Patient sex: M
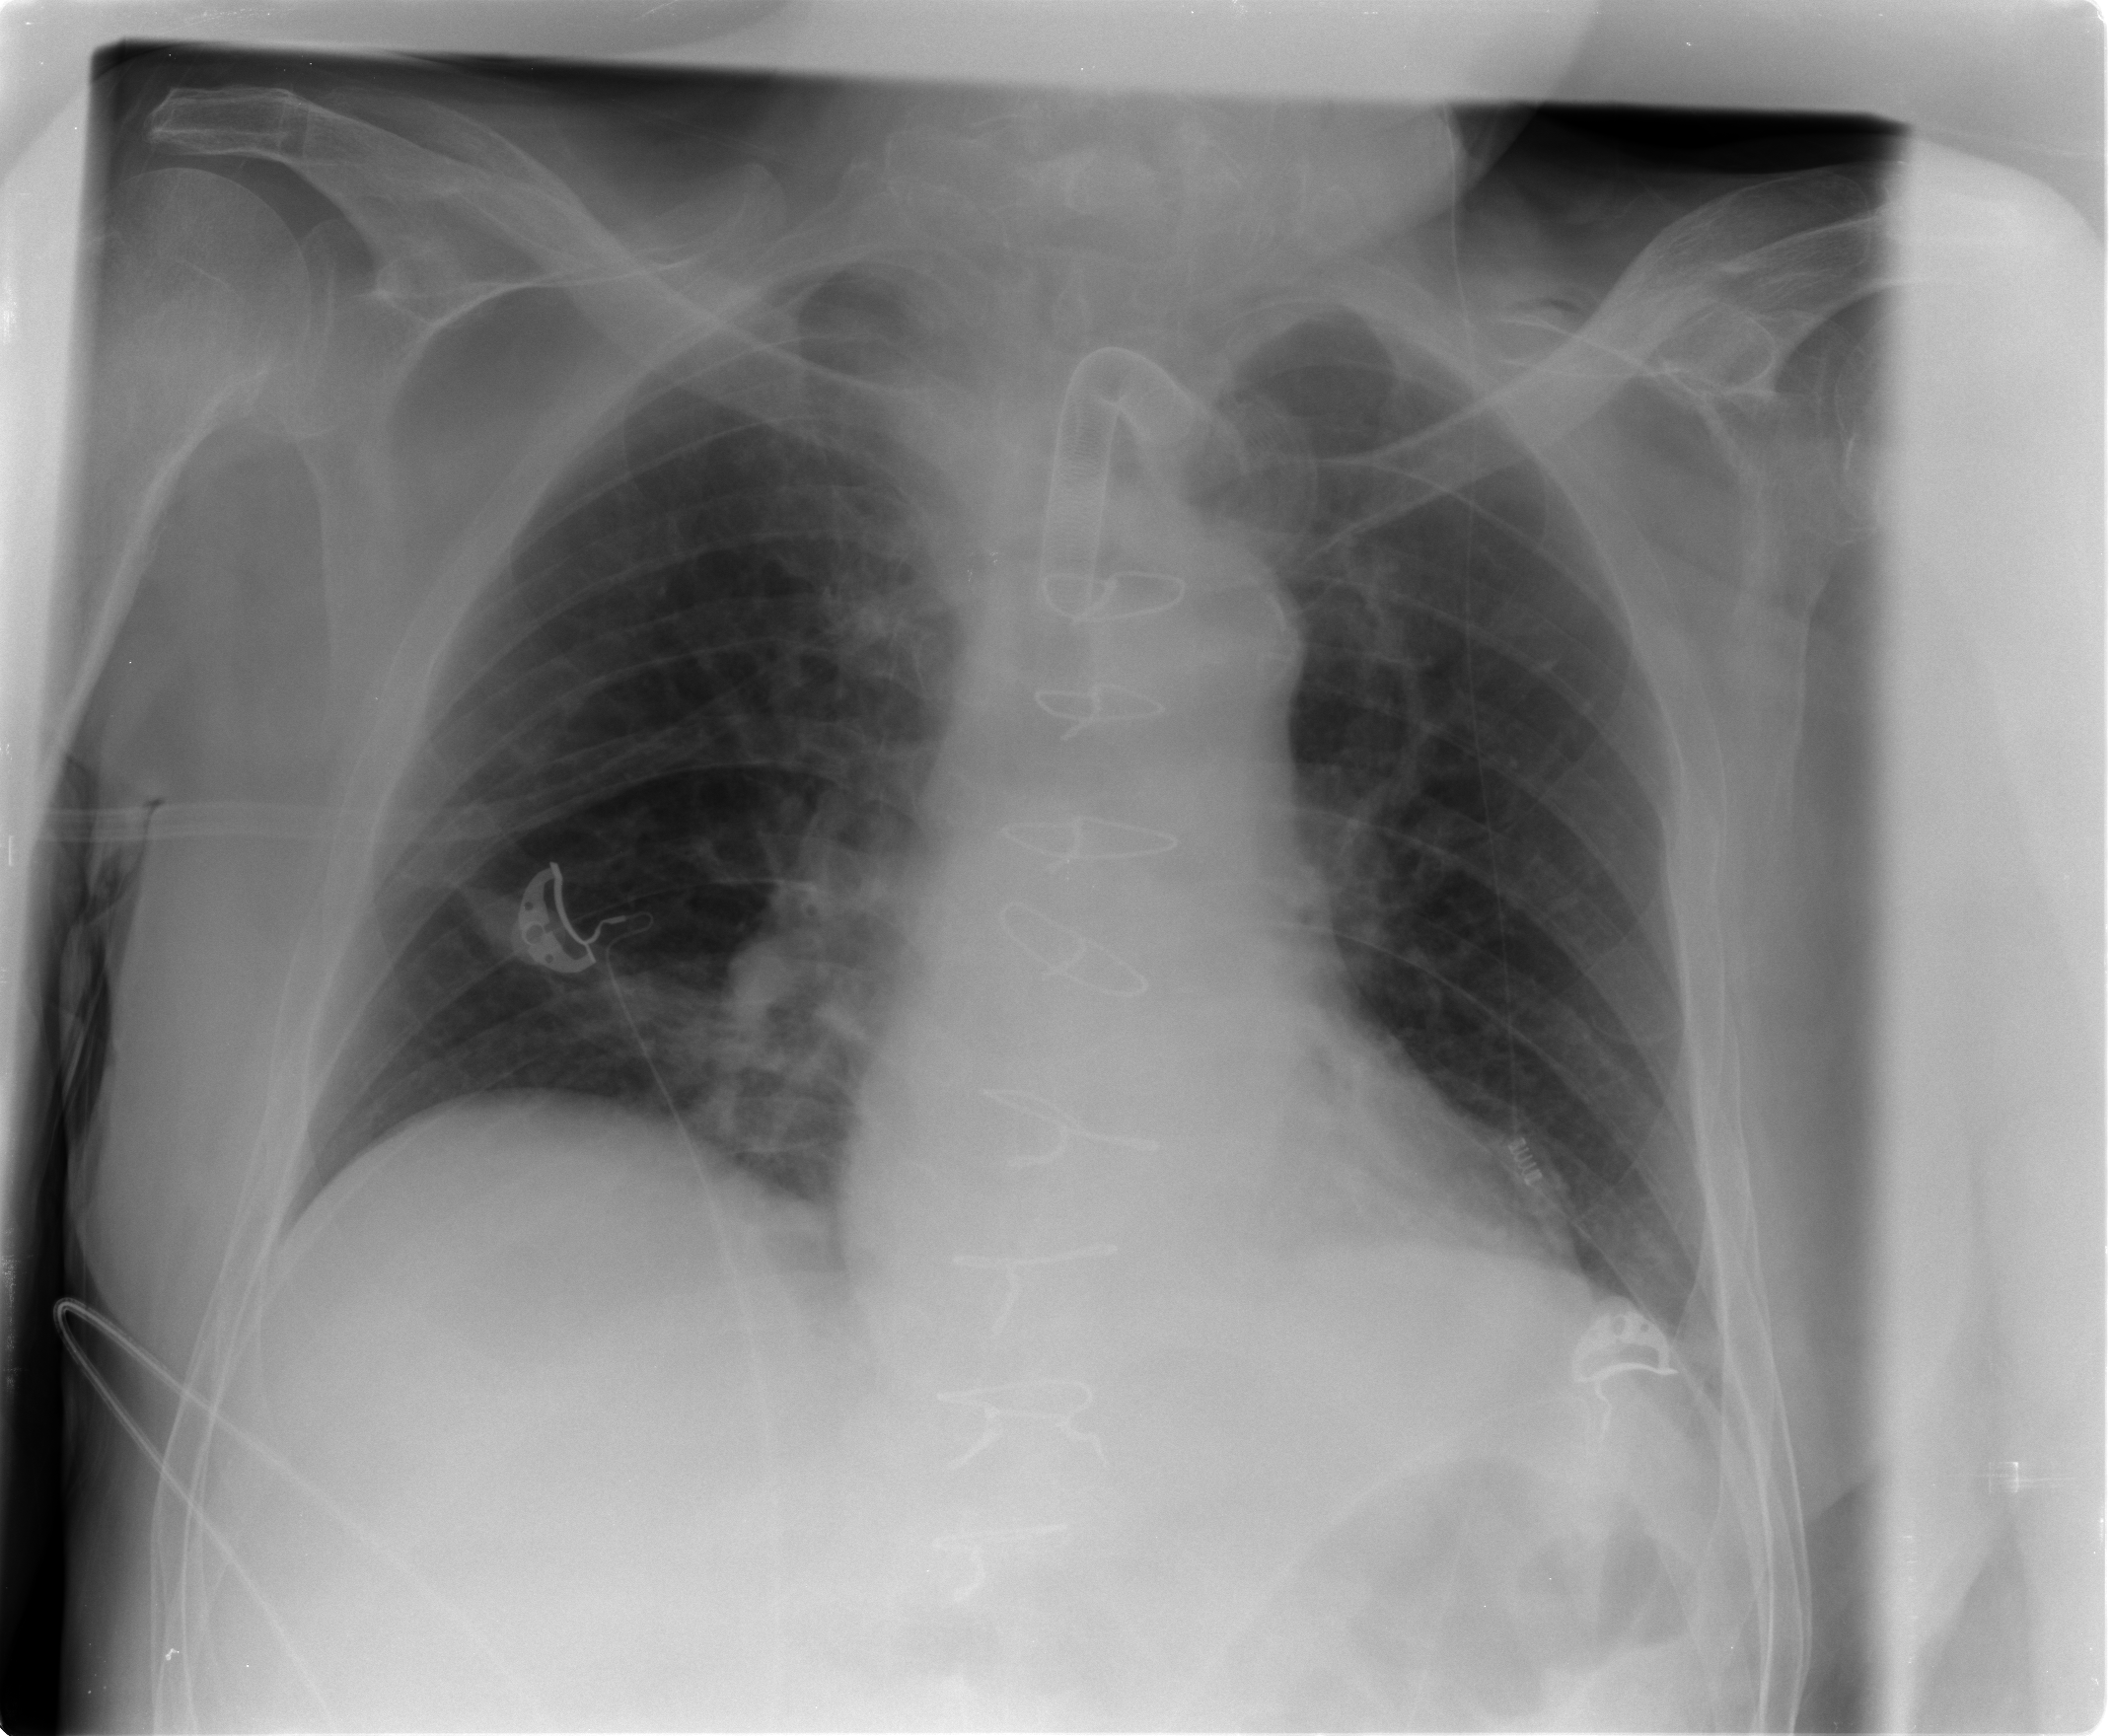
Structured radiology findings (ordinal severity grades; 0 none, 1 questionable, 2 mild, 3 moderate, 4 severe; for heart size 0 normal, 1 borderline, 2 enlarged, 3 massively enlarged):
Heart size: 0
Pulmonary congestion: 2
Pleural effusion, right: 0
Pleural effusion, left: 0
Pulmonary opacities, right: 2
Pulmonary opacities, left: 0
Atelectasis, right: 2
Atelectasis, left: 2